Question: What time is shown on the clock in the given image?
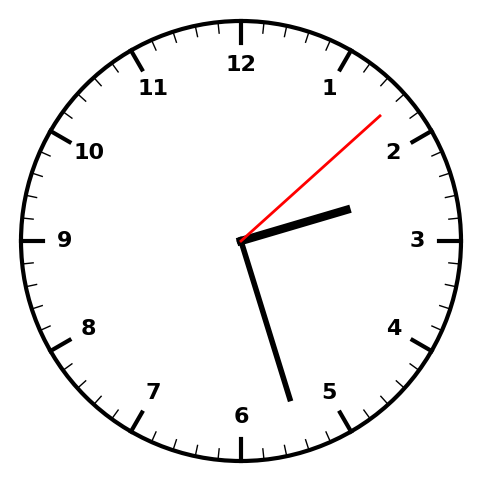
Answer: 02:27:08